【题型】解答题　【知识点】立体几何　【难度】medium
在平行六面体$ABCD-A_1B_1C_1D_1$中，$AB=AD=1$，$AA_1=2$，$\angle BAD=\angle BAA_1=\angle DAA_1=\frac{\pi}{3}$，$M$是$CC_1$的中点。

\vspace{0.2cm}
(1) 求$BD_1$的长；

(2) 求$\overrightarrow{BD_1} \cdot \overrightarrow{AM}$。
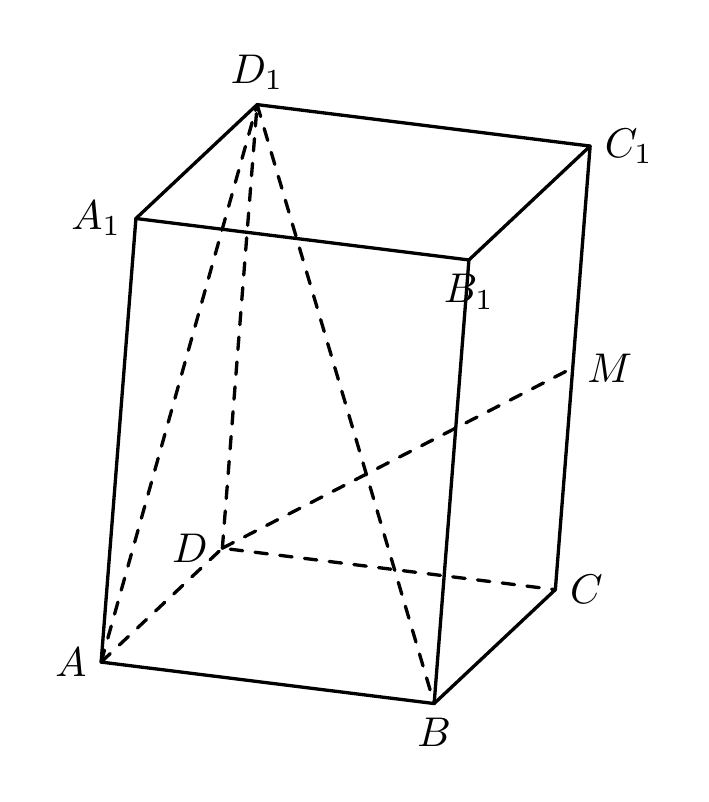
【解答】
\vspace{0.3cm}

\textbf{【详解】}
(1) 连接$AC,BD$，

\[
\overrightarrow{AB} \cdot \overrightarrow{AD} = |\overrightarrow{AB}||\overrightarrow{AD}|\cos\angle BAD = 1 \times 1 \times \cos\frac{\pi}{3} = \frac{1}{2},
\]
\[
\overrightarrow{AD} \cdot \overrightarrow{AA_1} = |\overrightarrow{AD}||\overrightarrow{AA_1}|\cos\angle DAA_1 = 1 \times 2 \times \cos\frac{\pi}{3} = 1,
\]
\[
\overrightarrow{AB} \cdot \overrightarrow{AA_1} = |\overrightarrow{AB}||\overrightarrow{AA_1}|\cos\angle BAA_1 = 1 \times 2 \times \cos\frac{\pi}{3} = 1,
\]
\[
\overrightarrow{BD_1} = \overrightarrow{BD} + \overrightarrow{DD_1} = \overrightarrow{BA} + \overrightarrow{BC} + \overrightarrow{DD_1} = -\overrightarrow{AB} + \overrightarrow{AD} + \overrightarrow{AA_1},
\]
\[
\begin{aligned}
\overrightarrow{BD_1}^2 &= (-\overrightarrow{AB} + \overrightarrow{AD} + \overrightarrow{AA_1})^2 = \overrightarrow{AB}^2 + \overrightarrow{AD}^2 + \overrightarrow{AA_1}^2 - 2\overrightarrow{AB} \cdot \overrightarrow{AD} + 2\overrightarrow{AD} \cdot \overrightarrow{AA_1} - 2\overrightarrow{AB} \cdot \overrightarrow{AA_1} \\
&= |\overrightarrow{AB}|^2 + |\overrightarrow{AD}|^2 + |\overrightarrow{AA_1}|^2 - 2 \times \frac{1}{2} + 2 \times 1 - 2 \times 1 = 1 + 1 + 4 - 1 + 2 - 2 = 5,
\end{aligned}
\]
\[
\therefore |\overrightarrow{BD_1}| = \sqrt{\overrightarrow{BD_1}^2} = \sqrt{5},
\]
即$BD_1$的长为$\sqrt{5}$。

\vspace{0.2cm}

(2)
\[
\overrightarrow{AM} = \overrightarrow{AC} + \overrightarrow{CM} = \overrightarrow{AB} + \overrightarrow{AD} + \frac{1}{2}\overrightarrow{CC_1} = \overrightarrow{AB} + \overrightarrow{AD} + \frac{1}{2}\overrightarrow{AA_1},
\]
\[
\begin{aligned}
\therefore \overrightarrow{BD_1} \cdot \overrightarrow{AM} &= (-\overrightarrow{AB} + \overrightarrow{AD} + \overrightarrow{AA_1}) \cdot \left(\overrightarrow{AB} + \overrightarrow{AD} + \frac{1}{2}\overrightarrow{AA_1}\right) \\
&= -\overrightarrow{AB}^2 + \overrightarrow{AD}^2 + \frac{1}{2}\overrightarrow{AA_1}^2 + \frac{1}{2}\overrightarrow{AB} \cdot \overrightarrow{AA_1} + \frac{3}{2}\overrightarrow{AD} \cdot \overrightarrow{AA_1} \\
&= -|\overrightarrow{AB}|^2 + |\overrightarrow{AD}|^2 + \frac{1}{2}|\overrightarrow{AA_1}|^2 + \frac{1}{2} \times 1 + \frac{3}{2} \times 1 \\
&= -1 + 1 + \frac{1}{2} \times 2^2 + \frac{1}{2} + \frac{3}{2} = 4.
\end{aligned}
\]

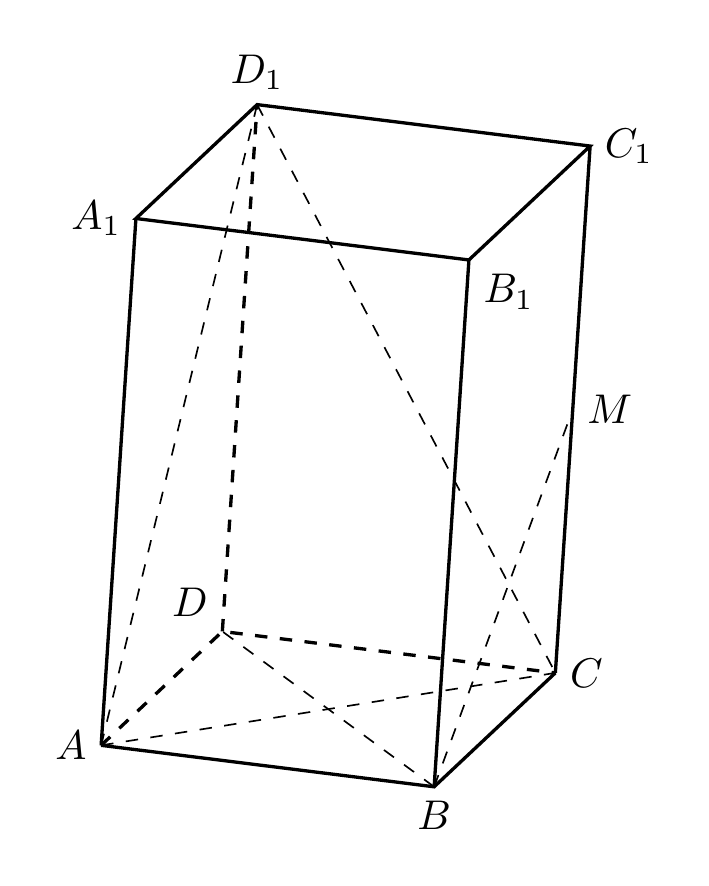